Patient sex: M
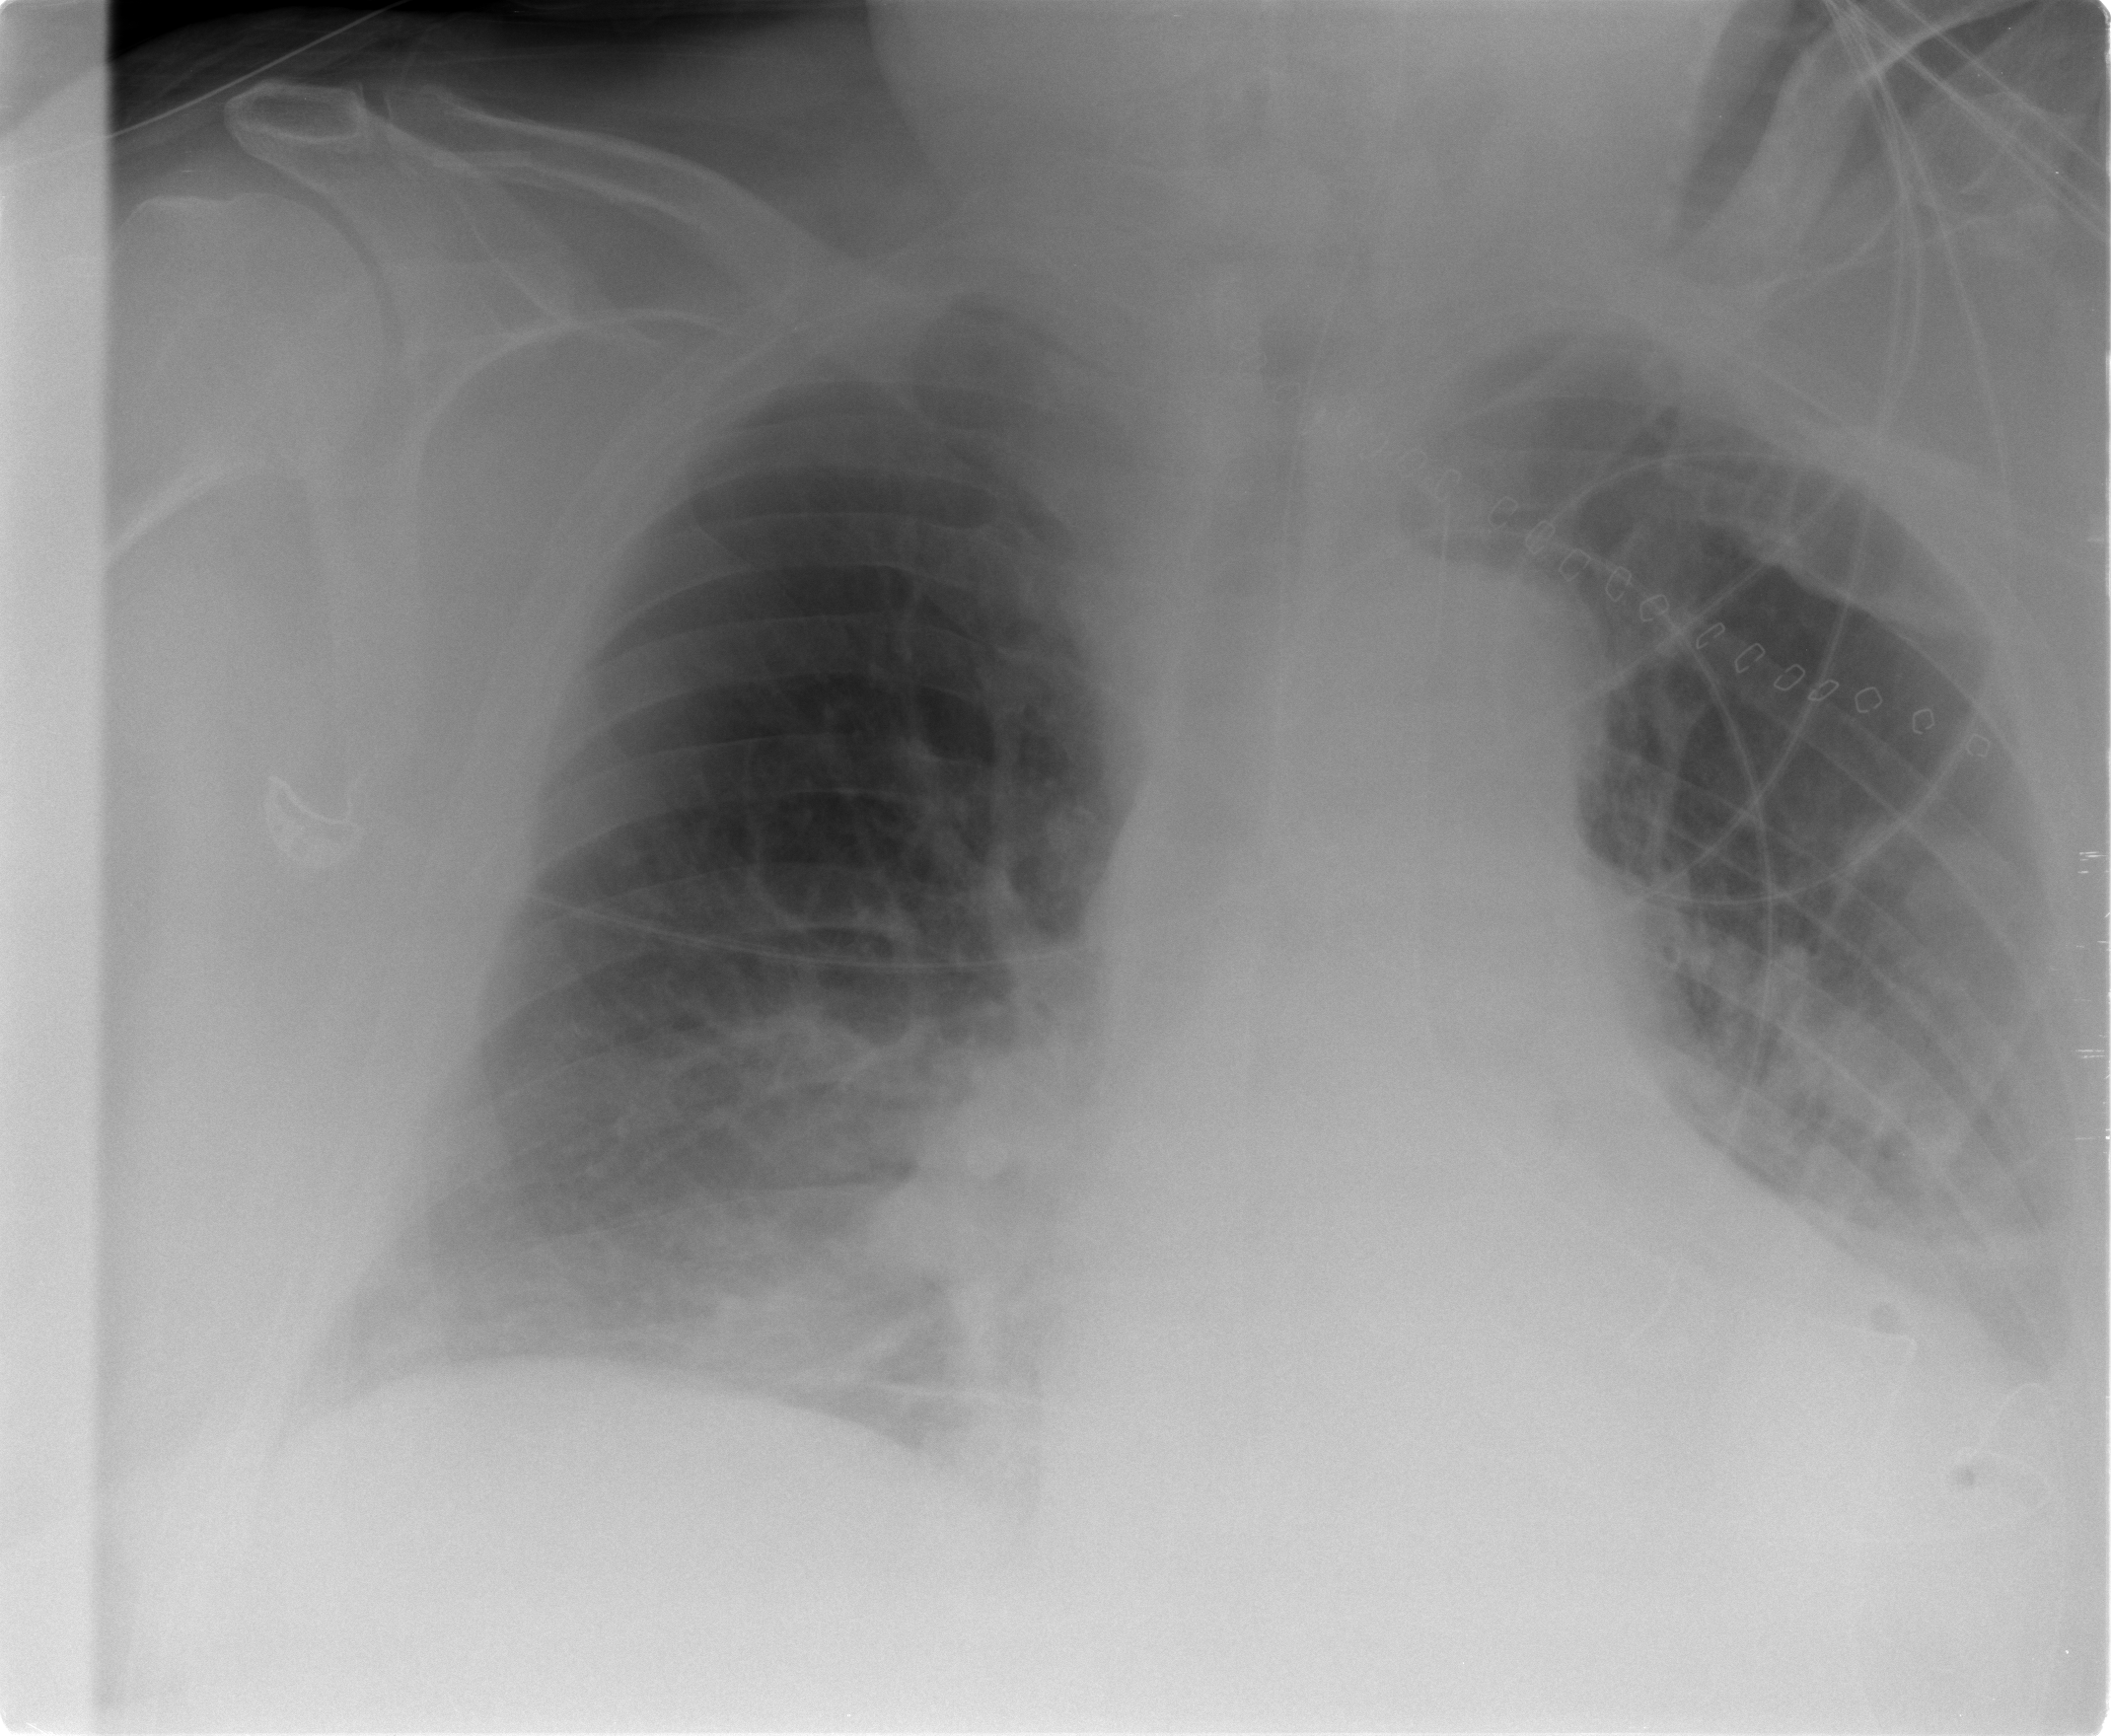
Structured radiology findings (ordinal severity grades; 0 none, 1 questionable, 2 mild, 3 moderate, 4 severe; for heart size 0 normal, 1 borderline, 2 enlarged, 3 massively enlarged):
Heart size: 2
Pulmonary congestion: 2
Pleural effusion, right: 1
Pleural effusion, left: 2
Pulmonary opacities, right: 0
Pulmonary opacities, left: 2
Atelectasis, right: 2
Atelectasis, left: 2